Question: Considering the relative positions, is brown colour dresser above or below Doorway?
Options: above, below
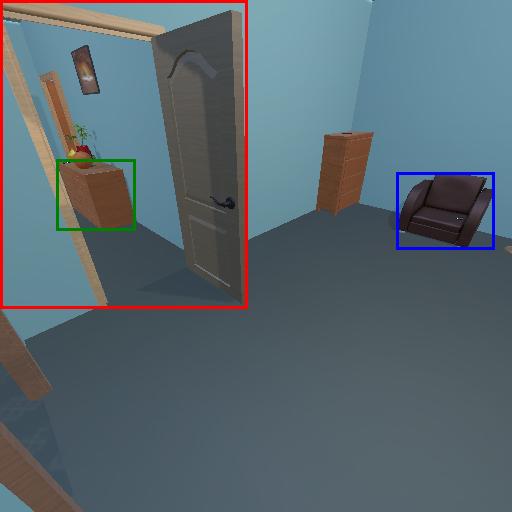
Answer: above